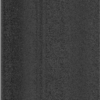
Label: dusty